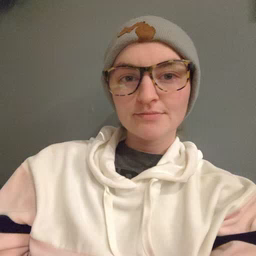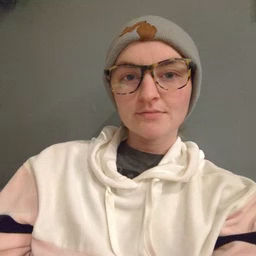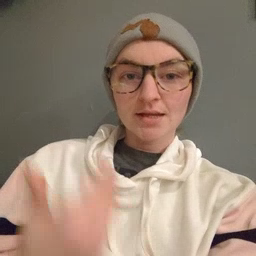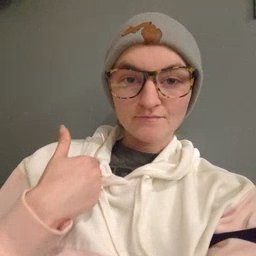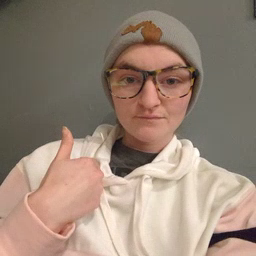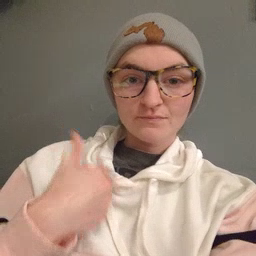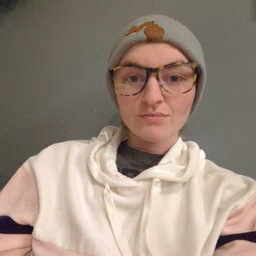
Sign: have